Question: Running the code from:
'''
http://www.jayway.com/2009/05/17/mocking-static-methods-in-java-system-classes/
'''

I get the following error. Anyone seen this? Thanks!
'''
java.lang.IllegalStateException: no last call on a mock available
at org.easymock.EasyMock.getControlForLastCall(EasyMock.java:520)
at org.easymock.EasyMock.expect(EasyMock.java:498)
at ff.MockStaticExampleTest.mockStaticExample(MockStaticExampleTest.java:23)
at sun.reflect.NativeMethodAccessorImpl.invoke0(Native Method)
at sun.reflect.NativeMethodAccessorImpl.invoke(NativeMethodAccessorImpl.java:39)
at sun.reflect.DelegatingMethodAccessorImpl.invoke(DelegatingMethodAccessorImpl.java:25)
at java.lang.reflect.Method.invoke(Method.java:597)
at org.junit.internal.runners.TestMethod.invoke(TestMethod.java:66)
at org.powermock.modules.junit4.internal.impl.PowerMockJUnit44RunnerDelegateImpl$PowerMockJUnit44MethodRunner.runTestMethod(PowerMockJUnit44RunnerDelegateImpl.java:312)
at org.junit.internal.runners.MethodRoadie$2.run(MethodRoadie.java:86)
at org.junit.internal.runners.MethodRoadie.runBeforesThenTestThenAfters(MethodRoadie.java:94)
at org.powermock.modules.junit4.internal.impl.PowerMockJUnit44RunnerDelegateImpl$PowerMockJUnit44MethodRunner.executeTest(PowerMockJUnit44RunnerDelegateImpl.java:296)
at org.powermock.modules.junit4.internal.impl.PowerMockJUnit47RunnerDelegateImpl$PowerMockJUnit47MethodRunner.executeTestInSuper(PowerMockJUnit47RunnerDelegateImpl.java:121)
at org.powermock.modules.junit4.internal.impl.PowerMockJUnit47RunnerDelegateImpl$PowerMockJUnit47MethodRunner.executeTest(PowerMockJUnit47RunnerDelegateImpl.java:82)
at org.powermock.modules.junit4.internal.impl.PowerMockJUnit44RunnerDelegateImpl$PowerMockJUnit44MethodRunner.runBeforesThenTestThenAfters(PowerMockJUnit44RunnerDelegateImpl.java:284)
at org.junit.internal.runners.MethodRoadie.runTest(MethodRoadie.java:84)
at org.junit.internal.runners.MethodRoadie.run(MethodRoadie.java:49)
at org.powermock.modules.junit4.internal.impl.PowerMockJUnit44RunnerDelegateImpl.invokeTestMethod(PowerMockJUnit44RunnerDelegateImpl.java:209)
at org.powermock.modules.junit4.internal.impl.PowerMockJUnit44RunnerDelegateImpl.runMethods(PowerMockJUnit44RunnerDelegateImpl.java:148)
at org.powermock.modules.junit4.internal.impl.PowerMockJUnit44RunnerDelegateImpl$1.run(PowerMockJUnit44RunnerDelegateImpl.java:122)
at org.junit.internal.runners.ClassRoadie.runUnprotected(ClassRoadie.java:34)
at org.junit.internal.runners.ClassRoadie.runProtected(ClassRoadie.java:44)
at org.powermock.modules.junit4.internal.impl.PowerMockJUnit44RunnerDelegateImpl.run(PowerMockJUnit44RunnerDelegateImpl.java:120)
at org.powermock.modules.junit4.common.internal.impl.JUnit4TestSuiteChunkerImpl.run(JUnit4TestSuiteChunkerImpl.java:101)
at org.powermock.modules.junit4.common.internal.impl.AbstractCommonPowerMockRunner.run(AbstractCommonPowerMockRunner.java:53)
at org.powermock.modules.junit4.PowerMockRunner.run(PowerMockRunner.java:53)
at org.eclipse.jdt.internal.junit4.runner.JUnit4TestReference.run(JUnit4TestReference.java:50)
at org.eclipse.jdt.internal.junit.runner.TestExecution.run(TestExecution.java:38)
at org.eclipse.jdt.internal.junit.runner.RemoteTestRunner.runTests(RemoteTestRunner.java:467)
at org.eclipse.jdt.internal.junit.runner.RemoteTestRunner.runTests(RemoteTestRunner.java:683)
at org.eclipse.jdt.internal.junit.runner.RemoteTestRunner.run(RemoteTestRunner.java:390)
at org.eclipse.jdt.internal.junit.runner.RemoteTestRunner.main(RemoteTestRunner.java:197)
'''
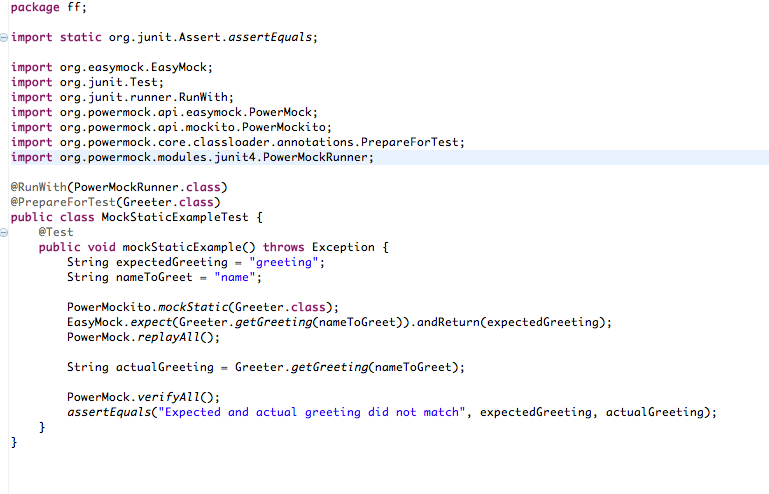
Answer: Solved it see the answer in this post:
<URL>